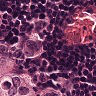
Metastatic tissue present: yes